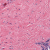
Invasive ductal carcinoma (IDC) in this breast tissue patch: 1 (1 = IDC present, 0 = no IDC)